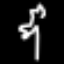
Label: palm tree